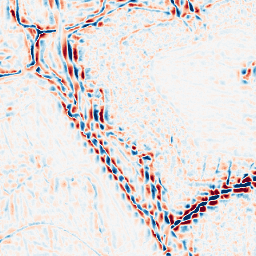
Category: wavelet
Decomposition family: wavelet_dwt
Decomposition parameters: wavelet: sym4
level: 3
Upsampling method: bilinear
Upsampling parameters: scale: 8
Upsampling scale: 8